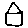
Label: house